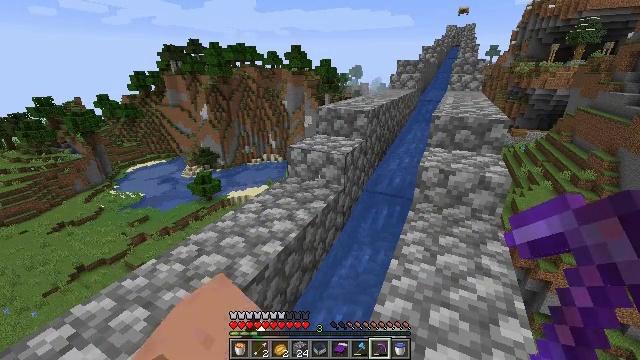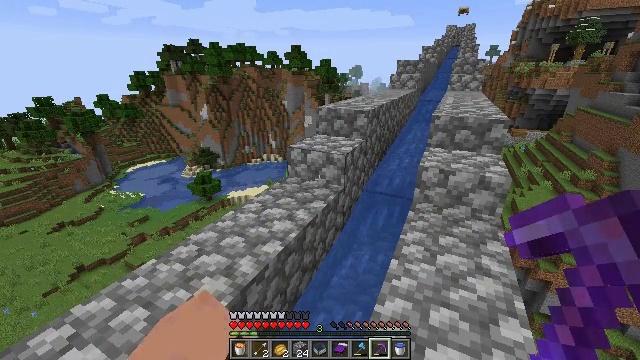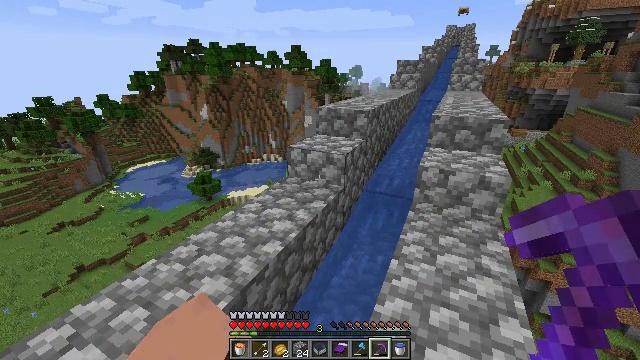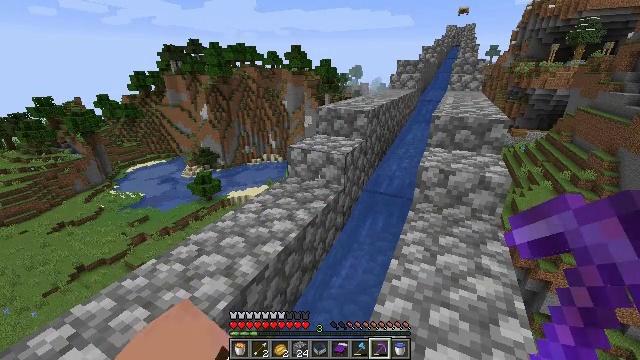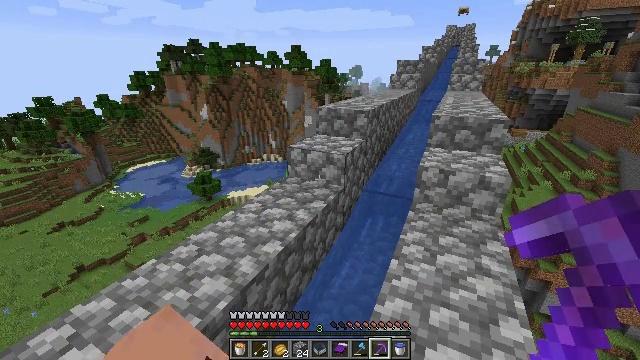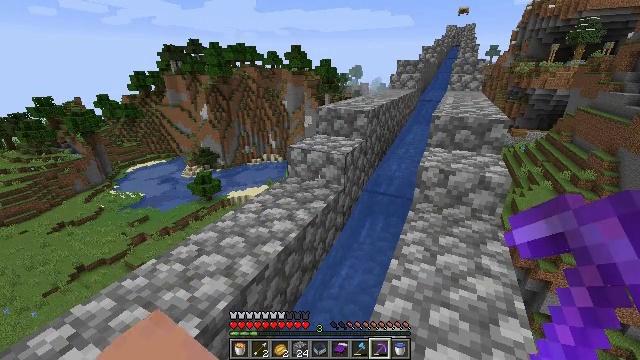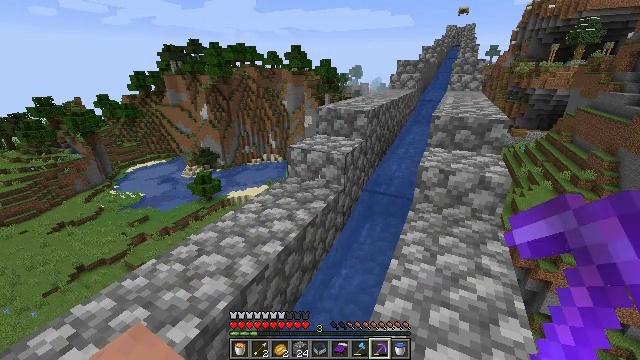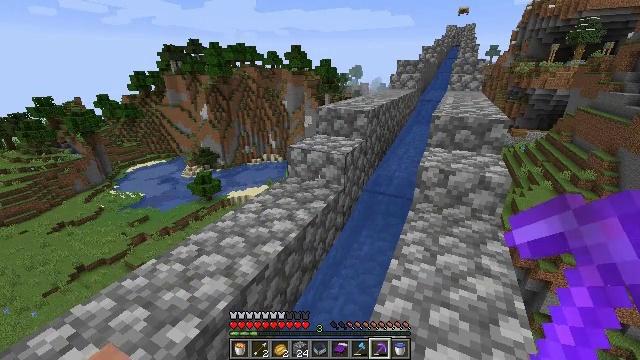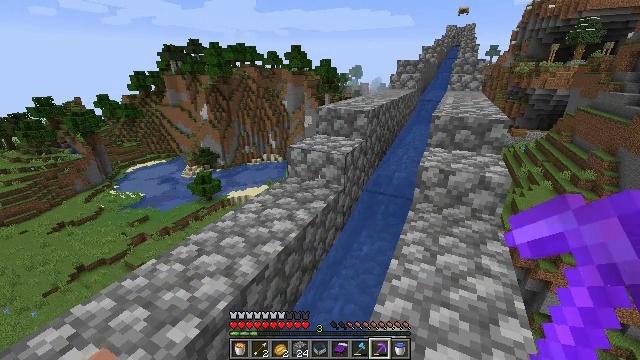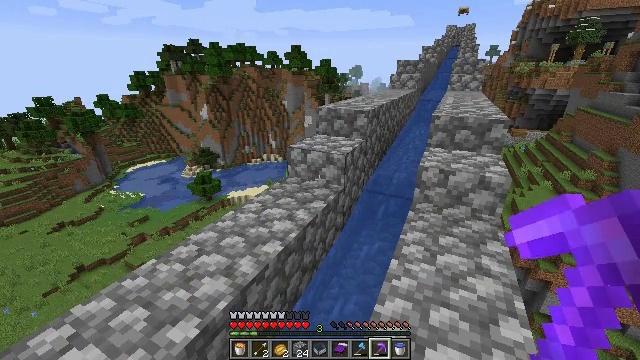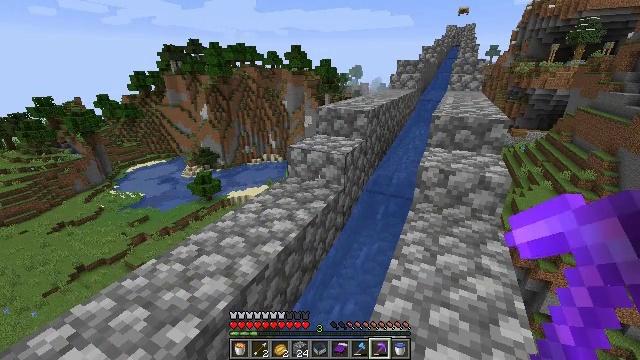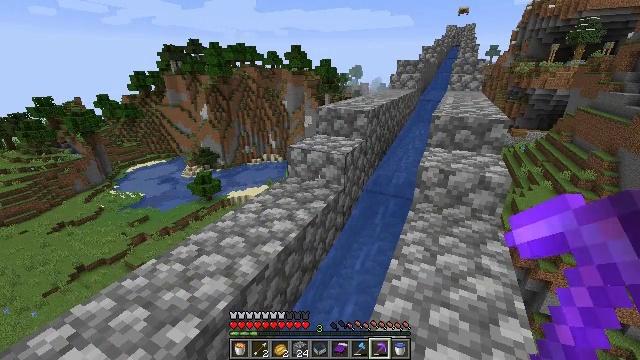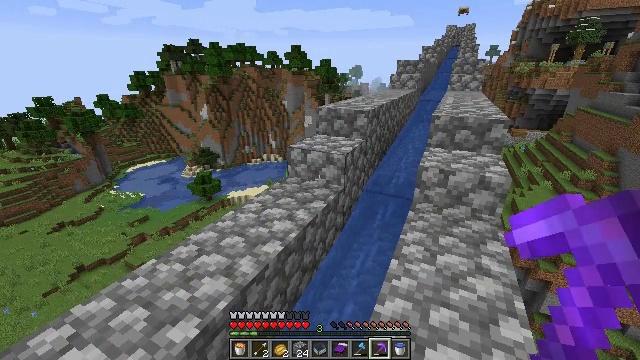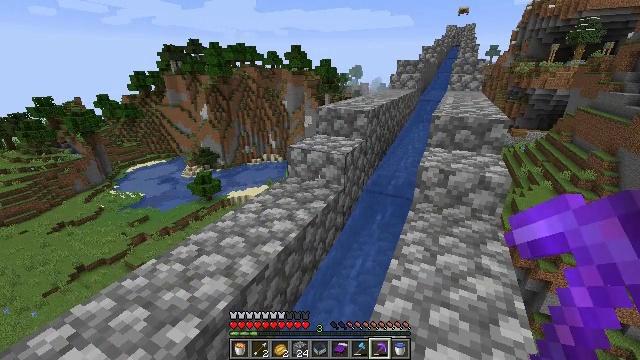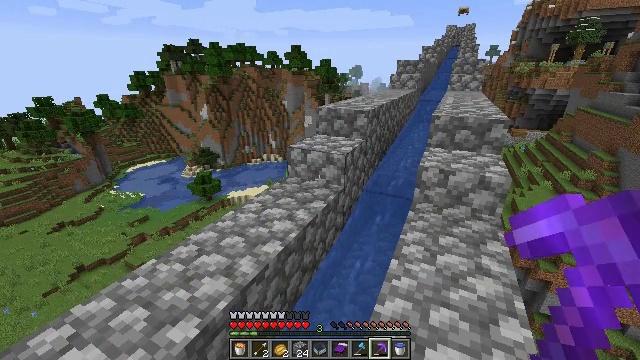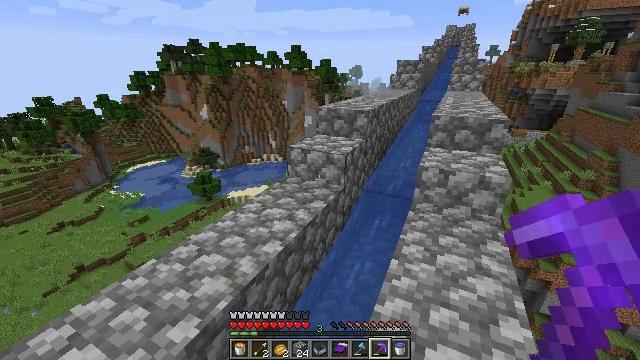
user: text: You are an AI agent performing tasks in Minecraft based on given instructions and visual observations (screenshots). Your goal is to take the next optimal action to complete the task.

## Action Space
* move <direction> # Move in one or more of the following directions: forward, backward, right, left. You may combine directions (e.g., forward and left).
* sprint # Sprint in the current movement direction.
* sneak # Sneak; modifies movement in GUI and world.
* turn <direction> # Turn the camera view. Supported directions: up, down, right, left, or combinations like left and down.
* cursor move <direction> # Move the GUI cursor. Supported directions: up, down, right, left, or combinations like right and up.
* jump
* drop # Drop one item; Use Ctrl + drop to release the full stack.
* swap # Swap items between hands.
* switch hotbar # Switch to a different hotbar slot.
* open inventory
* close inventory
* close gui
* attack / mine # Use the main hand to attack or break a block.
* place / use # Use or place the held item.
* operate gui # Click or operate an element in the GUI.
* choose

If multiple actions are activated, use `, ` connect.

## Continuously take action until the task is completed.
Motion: motion action
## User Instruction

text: Mine cobblestone to craft tools and furnaces.
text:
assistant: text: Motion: no_op
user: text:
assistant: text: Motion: no_op
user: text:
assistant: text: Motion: no_op
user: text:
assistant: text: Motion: no_op
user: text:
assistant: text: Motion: no_op
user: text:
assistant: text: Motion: no_op
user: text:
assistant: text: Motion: no_op
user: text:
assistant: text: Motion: no_op
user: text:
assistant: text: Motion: no_op
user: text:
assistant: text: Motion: no_op
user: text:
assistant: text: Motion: no_op
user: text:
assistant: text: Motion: no_op
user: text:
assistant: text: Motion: no_op
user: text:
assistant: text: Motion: no_op
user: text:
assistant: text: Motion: no_op
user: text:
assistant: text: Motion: no_op
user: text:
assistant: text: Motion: no_op
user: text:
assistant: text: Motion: no_op
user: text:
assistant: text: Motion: no_op
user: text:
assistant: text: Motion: no_op
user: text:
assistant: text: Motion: no_op
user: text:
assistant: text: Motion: no_op
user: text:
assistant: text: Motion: no_op
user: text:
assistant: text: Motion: no_op
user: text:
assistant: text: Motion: turn left
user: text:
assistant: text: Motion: turn left and down
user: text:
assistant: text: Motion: turn left and down
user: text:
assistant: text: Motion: turn left and down
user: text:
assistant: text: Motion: turn left and down
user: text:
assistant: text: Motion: turn left